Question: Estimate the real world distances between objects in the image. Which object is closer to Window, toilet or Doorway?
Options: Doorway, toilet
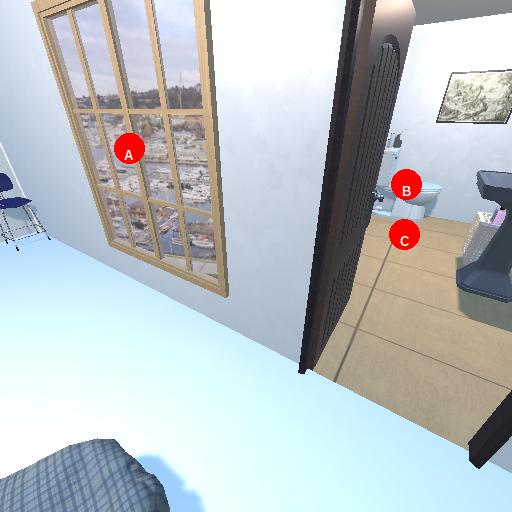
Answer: Doorway